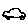
Label: car